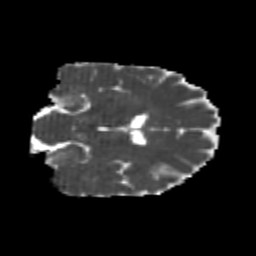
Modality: MD
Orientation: coronal
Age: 24
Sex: male
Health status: healthy
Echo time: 0.074 s